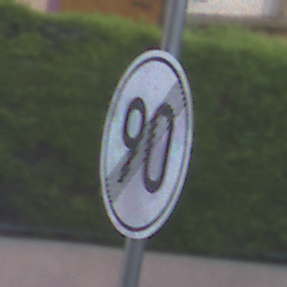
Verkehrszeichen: EndeGeschwindigkeit90
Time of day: SunriseSunset
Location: Outdoor (Urban)
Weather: Clear
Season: NotSpecified
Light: Natural